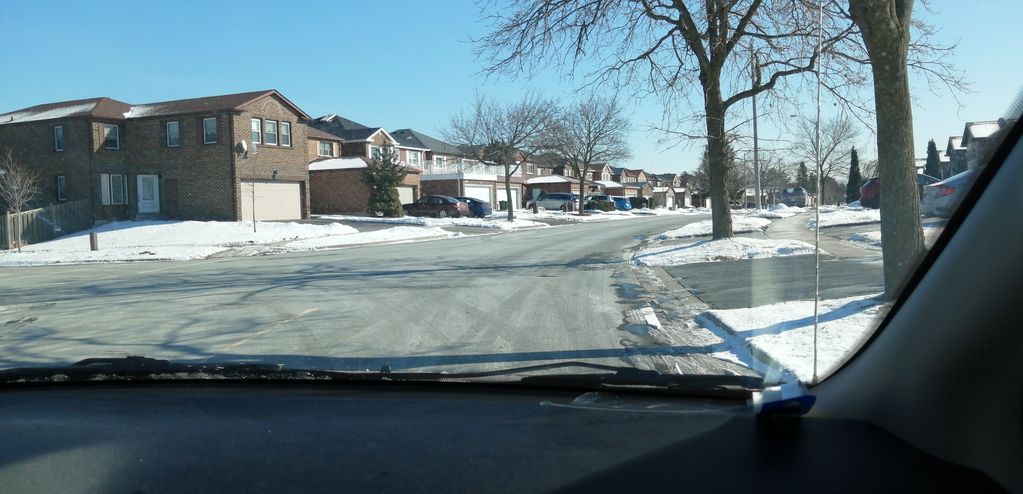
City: toronto